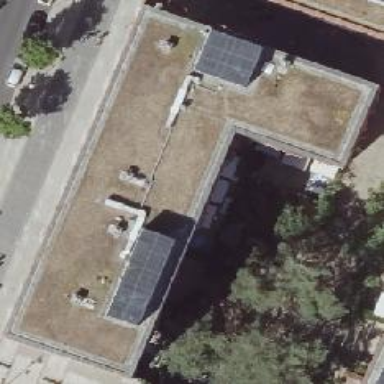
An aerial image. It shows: Building with apartments and flat roof.